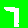
Digit: 7